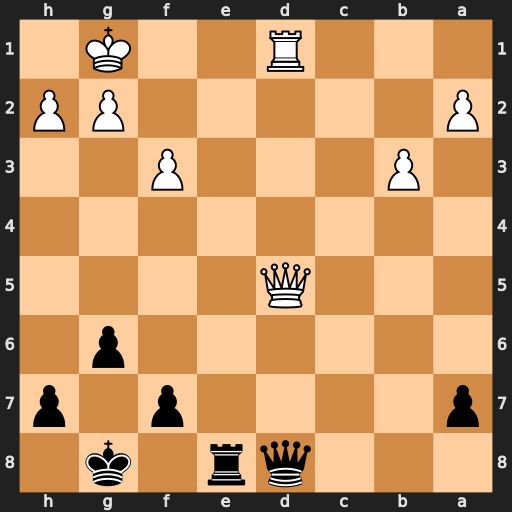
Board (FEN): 3qr1k1/p4p1p/6p1/3Q4/8/1P3P2/P5PP/3R2K1
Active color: b
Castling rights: -
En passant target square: -
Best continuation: Re1+ Rxe1 Qxd5